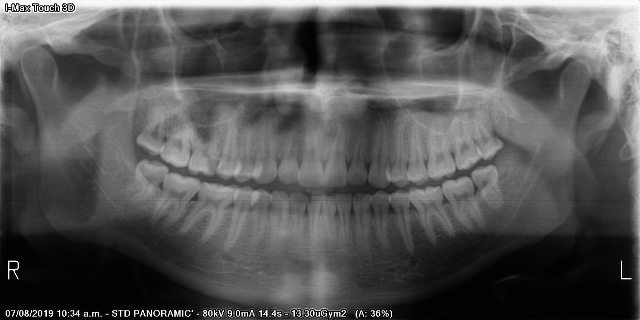
adult